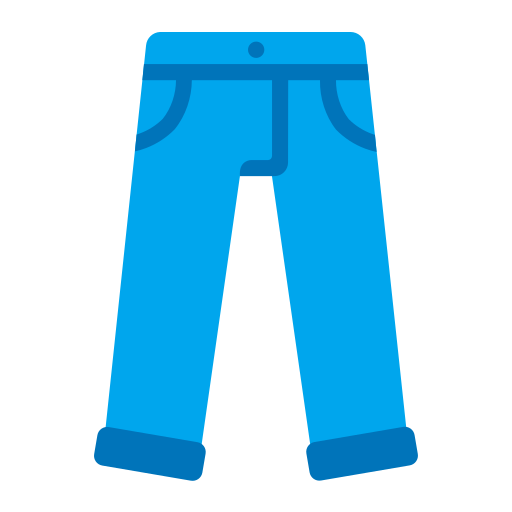
jeans flat